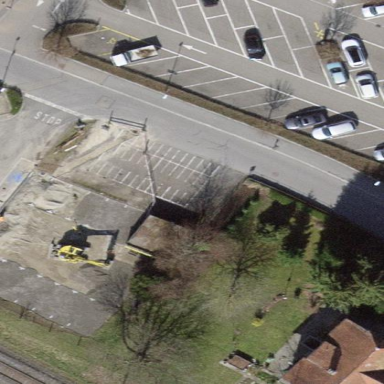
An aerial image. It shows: Motorcycle parking area.